Question: HTML
'''
<td title='10:00 AM-wed 09-01-2013'><div style="position:relative;height:60px">
<div style="position:absolute;top:00px;" class='entry'>Demo patient</div>
<div style="position:absolute;top:20px;" class='entry'>New patient</div>
<div style="position:absolute;top:40px;" class='entry'>fool patient</div>
</div></td>
'''
pic

PHP used to generate entries
'''
echo"<div style='position:absolute;top:".date("i", strtotime($data['time_booked']))."px;'>{$data['name']}</div>";
'''
i made a simple a jquery/php day scheduler(calendar), as show above.
as u can see i have parent div height:60px(1px each min) and position relative
then i position child divs absolute according to its min (eg: demo patient is 10:00 so top:00px , fool patient is 10:40 so its top:40px).
this is working fine except when there is overlapping time.. example if i have 2 entries
same time then both will be positioned on top of each other.
how can i avoid this ? like google calendar if 2 booking exist the are moved side by side instead of on top of each other.
## thanks
using <URL> and following code
'''
var n=$('div.entry').overlaps().length;var vol=(100/n);var round=0;
$('div.entry').overlaps().each(function(){
$(this).css('left',((vol-1)*round)+'%');
$(this).css('width',(vol-n)+'%')
round=round+1;
});
'''
Now it works perfectly as google calendar :D.. thanks all
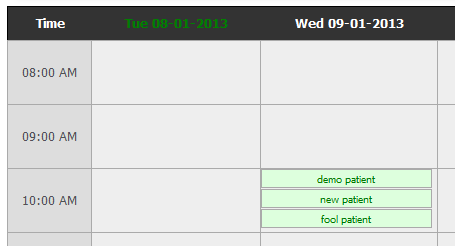
Answer: If you want a jquery solution to check if any elements overlaps then you can use this plugin <URL>. You can do the checks for each element to check if any overlap then perform the function that will reposition the events within the parent